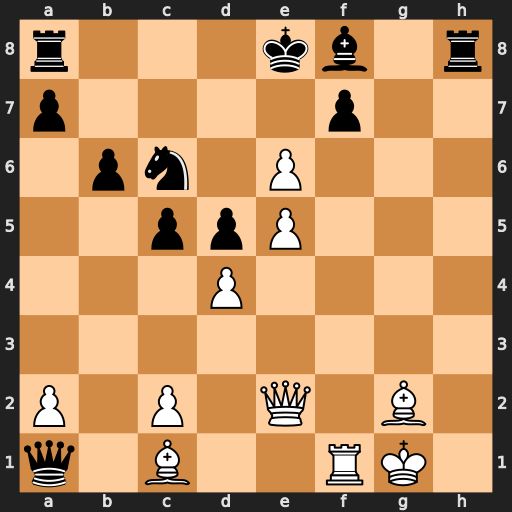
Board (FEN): r3kb1r/p4p2/1pn1P3/2ppP3/3P4/8/P1P1Q1B1/q1B2RK1
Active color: w
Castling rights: kq
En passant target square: -
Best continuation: exf7+ Kd8 Bg5+